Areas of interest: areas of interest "Zibo Technical Institute"
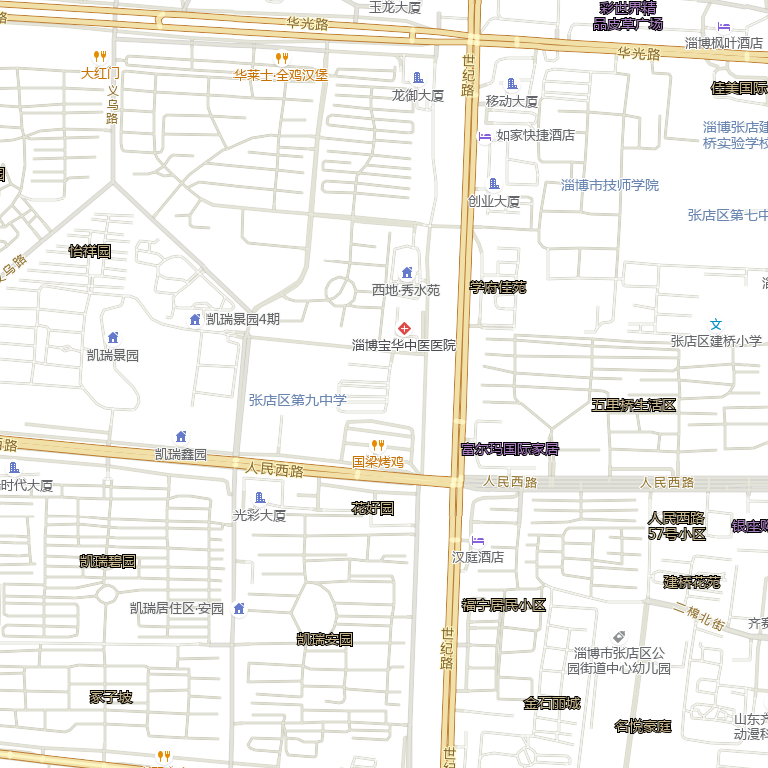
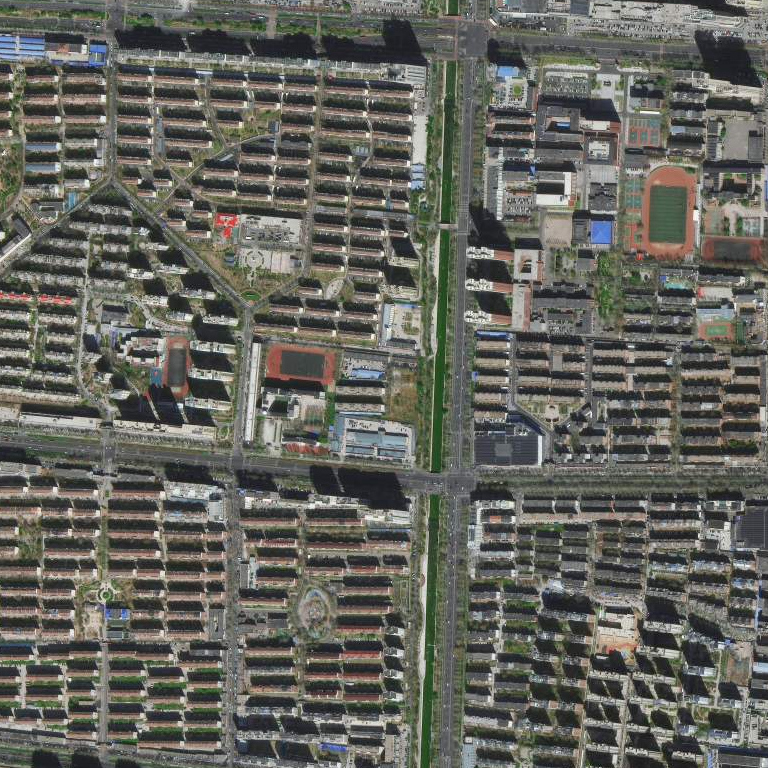